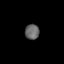
Tissue: lung
Cell type: Fibroblasts
Senescence score: 0.5678
Nuclear area (px): 210
Mean DAPI intensity: 103.457